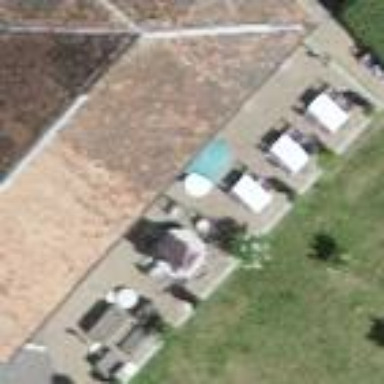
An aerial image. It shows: Outdoor seating area for leisure land.